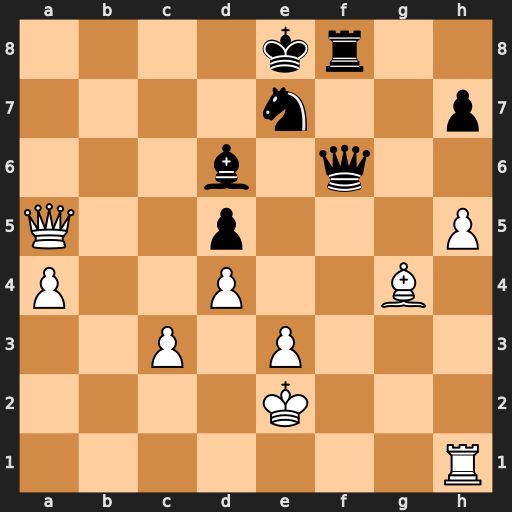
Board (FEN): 4kr2/4n2p/3b1q2/Q2p3P/P2P2B1/2P1P3/4K3/7R
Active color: w
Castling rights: -
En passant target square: -
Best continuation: Qb5+ Kf7 Rf1 Qxf1+ Kxf1